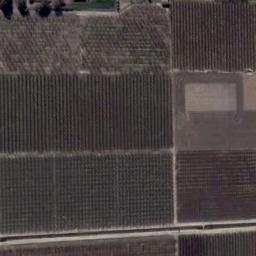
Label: rectangular_farmland